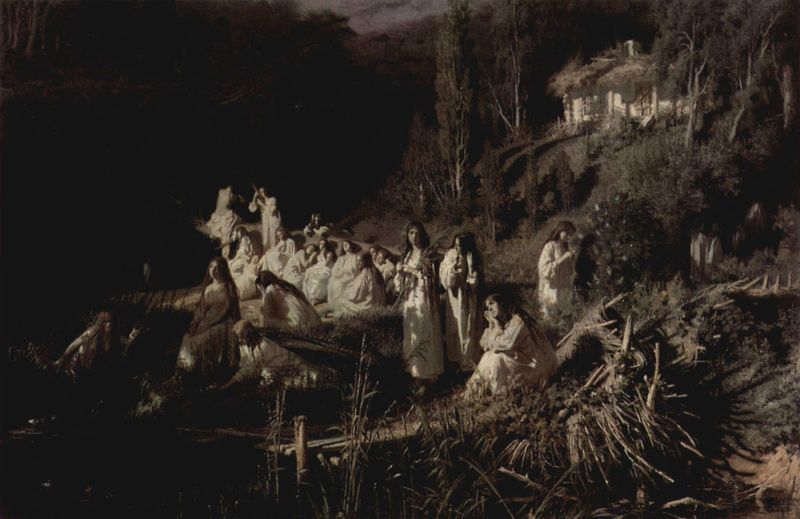
Titel: Mainacht
Künstler: Iwan Nikolajewitsch Kramskoj
Standort: Moskva
Institution: Tretjakow-Galerie
Schlagwörter: baum, berg, blätter, dunkel, gemälde, gruppe, himmel, schatten, wasser, weiß, baden, badende, bäume, fluss, frauen, landschaft, menschen, mädchen, see, sitzen, ufer, abend, damen, grau, hell, holz, kleid, kleider, licht, nacht, schwarz, stroh, zeichnung, dach, gebäude, gras, haus, schloss, gesellschaft, malerei, symbolismus, versammlung, jung, lang, silber, tod, trauer, öl, hügel, natur, pappeln, schilf, zweige, busch, büsche, gebüsch, gewässer, hütte, gewand, haare, lange haare, sitzend, stehend, gewänder, nachthemd, wald, anhöhe, boot, schornstein, engel, schiff, sommer, strand, düster, abhang, hemden, reisig, hang, beleuchtung, figuren, stille, steg, finster, warten, mondlicht, foto, vanitas, waschen, mond, lichtung, traum, mondschein, schwarz-weiß, beten, gestalten, gruselig, wesen, märchen, fabelwesen, seegras, träumen, unheimlich, anlegestelle, tief, nonnen, mondnacht, jungfrauen, erscheinungen, scene, hexentreffen, nachthemden, waldnixen, täuflinge, büsche abhang, schwärmen